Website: home-depot
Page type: account-dashboard
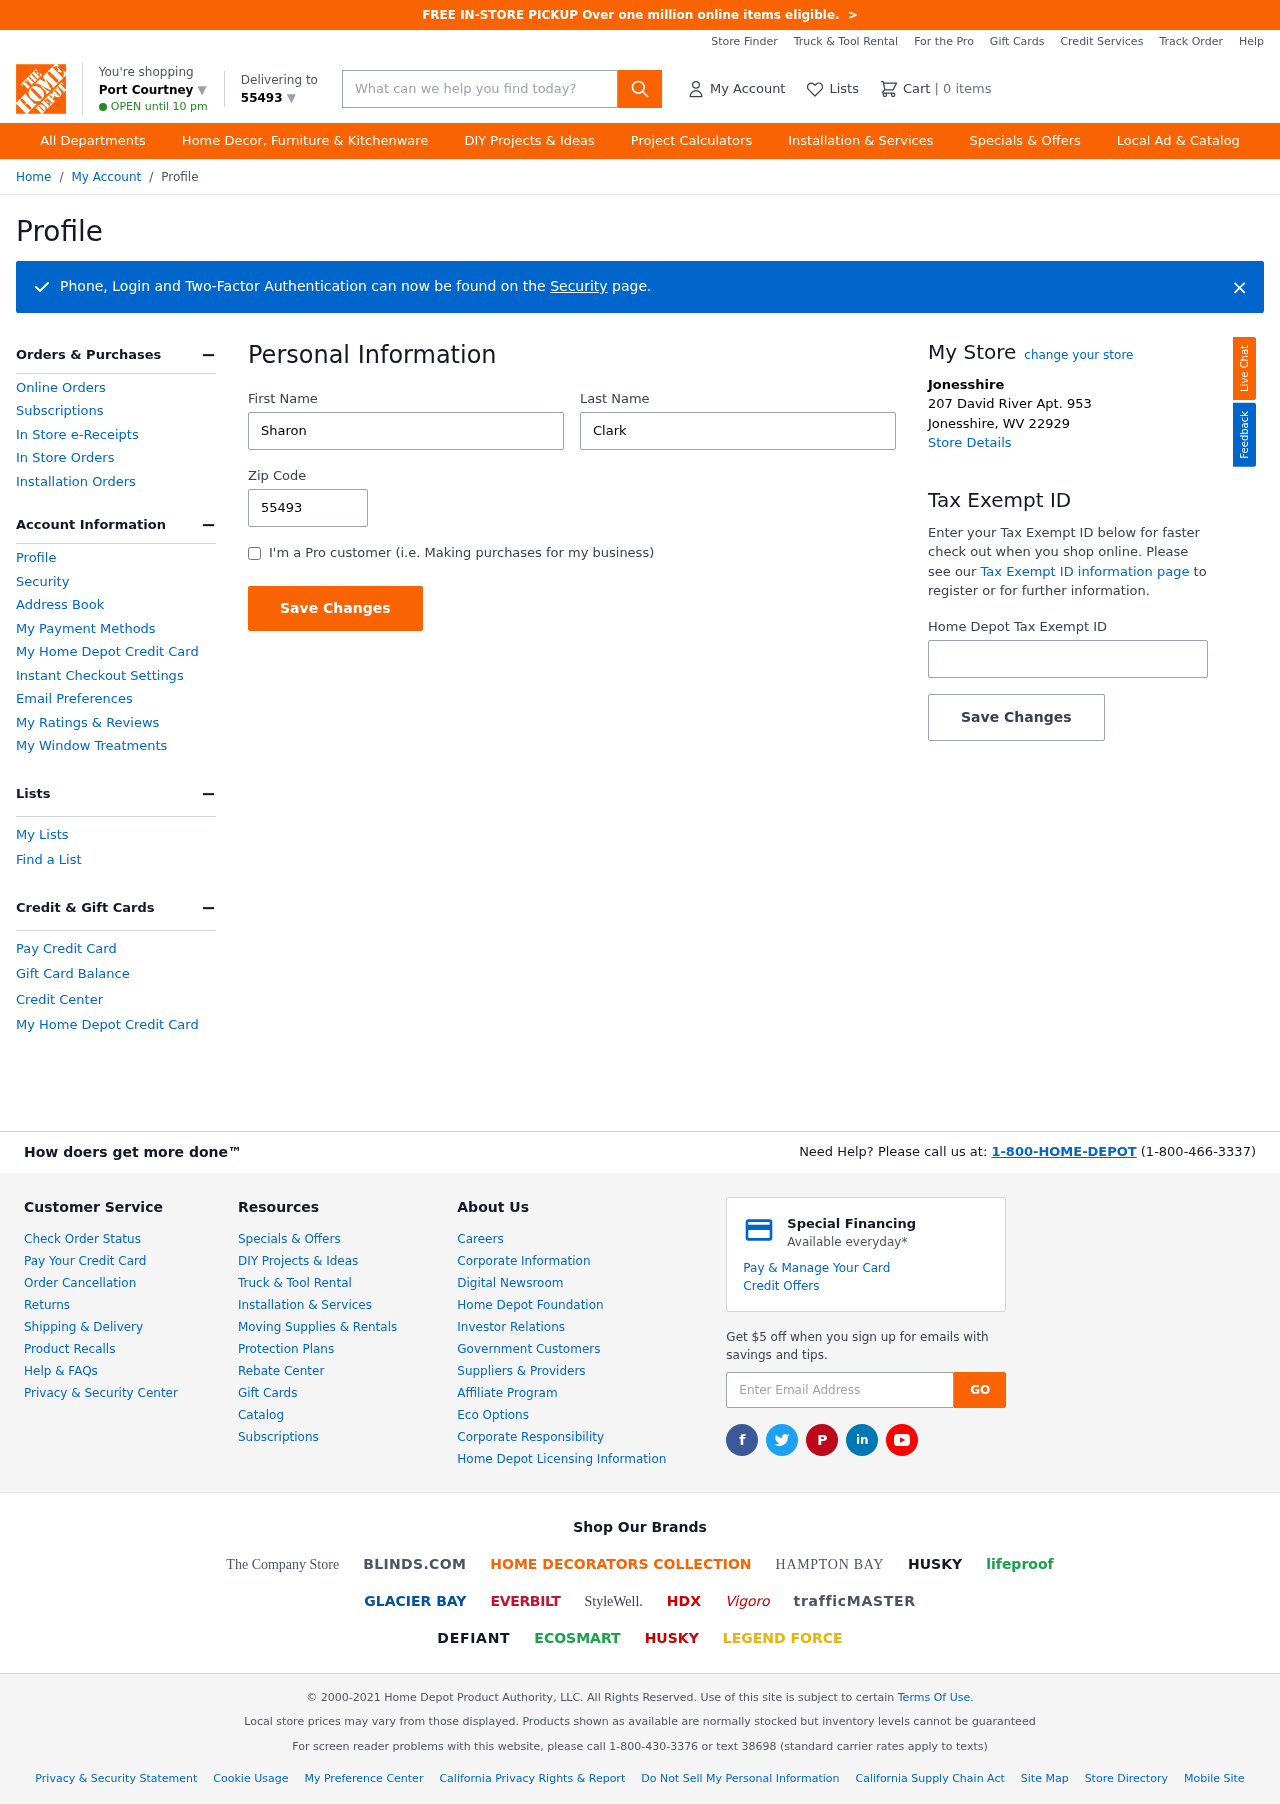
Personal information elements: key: PII_CITY
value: Port Courtney ▼
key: PII_FIRSTNAME
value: Sharon
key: PII_LASTNAME
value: Clark
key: PII_LOCATION1_CITY
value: Jonesshire
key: PII_LOCATION1_CITY_STATE_ZIP
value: Jonesshire, WV 22929
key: PII_LOCATION1_STREET
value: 207 David River Apt. 953
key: PII_POSTCODE
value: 55493 ▼
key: PII_POSTCODE
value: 55493
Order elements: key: ORDER_NUM_ITEMS
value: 0
Search elements: key: HEADER_SEARCH
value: What can we help you find today?